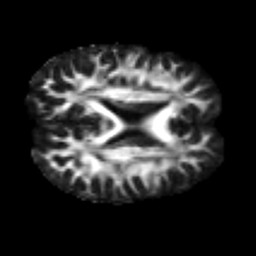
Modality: FA
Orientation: axial
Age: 20
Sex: male
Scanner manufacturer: siemens
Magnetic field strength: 3 T
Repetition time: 2.3 s
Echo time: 0.085 s